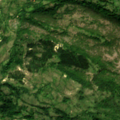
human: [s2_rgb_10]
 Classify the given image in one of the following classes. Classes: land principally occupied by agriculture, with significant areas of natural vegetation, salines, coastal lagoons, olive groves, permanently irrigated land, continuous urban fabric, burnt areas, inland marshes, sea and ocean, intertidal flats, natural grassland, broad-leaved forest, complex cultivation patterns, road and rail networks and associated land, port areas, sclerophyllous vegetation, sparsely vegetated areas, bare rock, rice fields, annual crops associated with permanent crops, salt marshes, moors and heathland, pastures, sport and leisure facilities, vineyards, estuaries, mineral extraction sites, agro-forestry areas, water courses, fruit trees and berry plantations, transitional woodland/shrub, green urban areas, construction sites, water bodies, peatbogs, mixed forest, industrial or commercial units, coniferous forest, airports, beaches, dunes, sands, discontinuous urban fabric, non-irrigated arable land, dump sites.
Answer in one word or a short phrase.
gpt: land principally occupied by agriculture, with significant areas of natural vegetation, broad-leaved forest, mixed forest, transitional woodland/shrub, sparsely vegetated areas